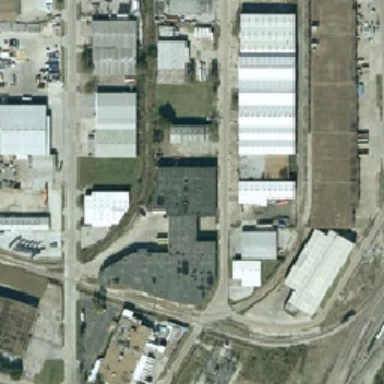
Industrial greening area is big .